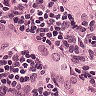
Metastatic tissue present: yes